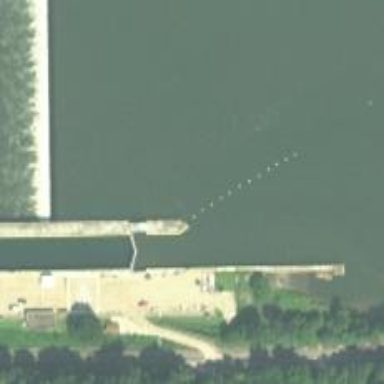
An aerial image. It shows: Lock gate on waterway.